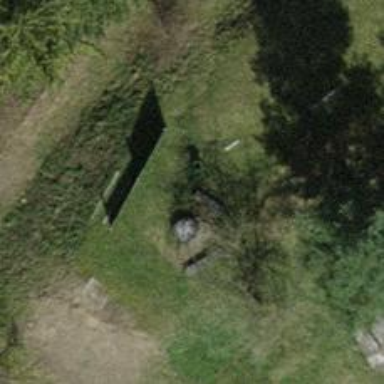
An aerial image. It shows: Bench.